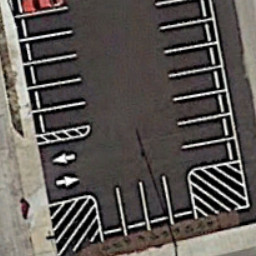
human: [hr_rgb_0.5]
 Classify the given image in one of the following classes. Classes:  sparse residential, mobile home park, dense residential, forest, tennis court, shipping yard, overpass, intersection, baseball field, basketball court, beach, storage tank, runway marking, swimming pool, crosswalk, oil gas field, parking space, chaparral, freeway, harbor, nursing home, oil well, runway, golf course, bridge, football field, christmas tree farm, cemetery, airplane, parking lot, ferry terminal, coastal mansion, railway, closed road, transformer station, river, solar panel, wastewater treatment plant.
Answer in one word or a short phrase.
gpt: parking space